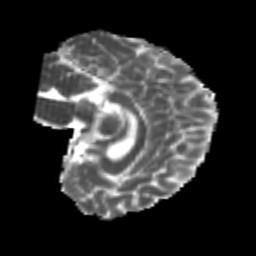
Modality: MD
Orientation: sagittal
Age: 22
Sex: female
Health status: healthy
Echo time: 0.074 s